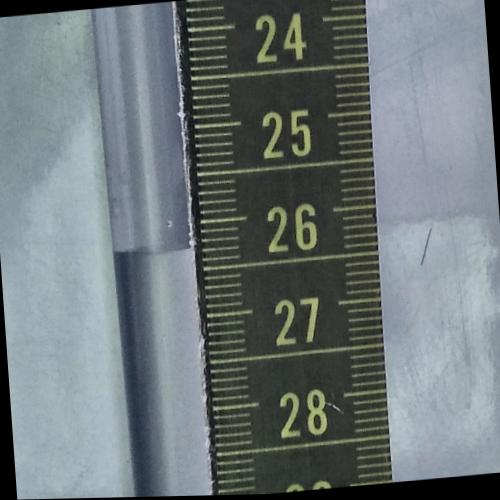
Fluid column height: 26.3 cm